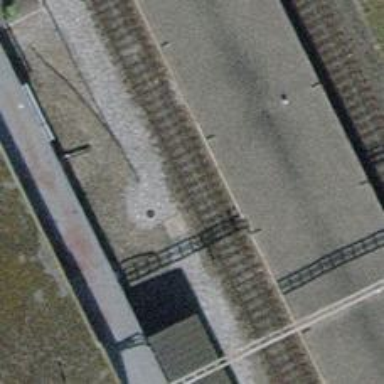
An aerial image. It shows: Railway stop with public transport stop position.